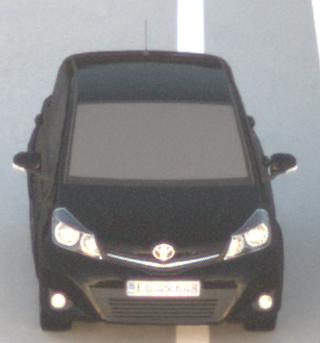
Make: Toyota
Model: Yaris 1.0
Detailed model: Yaris (XP9)
Model produced from: 2009/01
Model produced until: 2010/10
Doors: 3
Color: black
Road condition: dry road
Daytime: sunrise or sunset
Contrast: low contrast